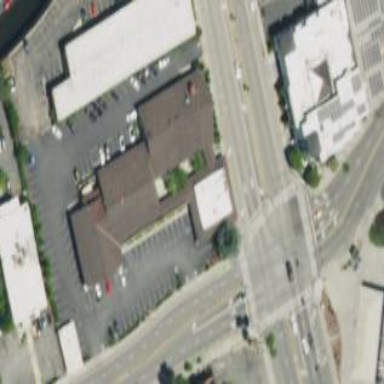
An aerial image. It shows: Retail building.